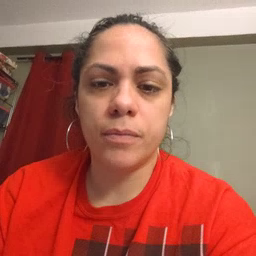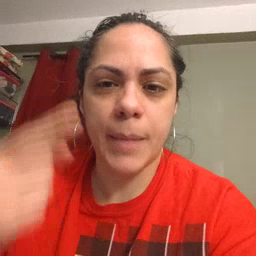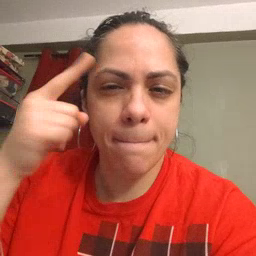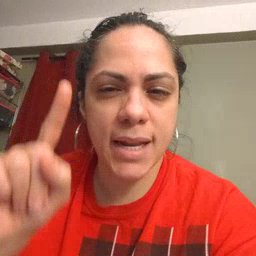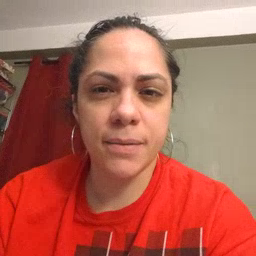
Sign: penny